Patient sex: M
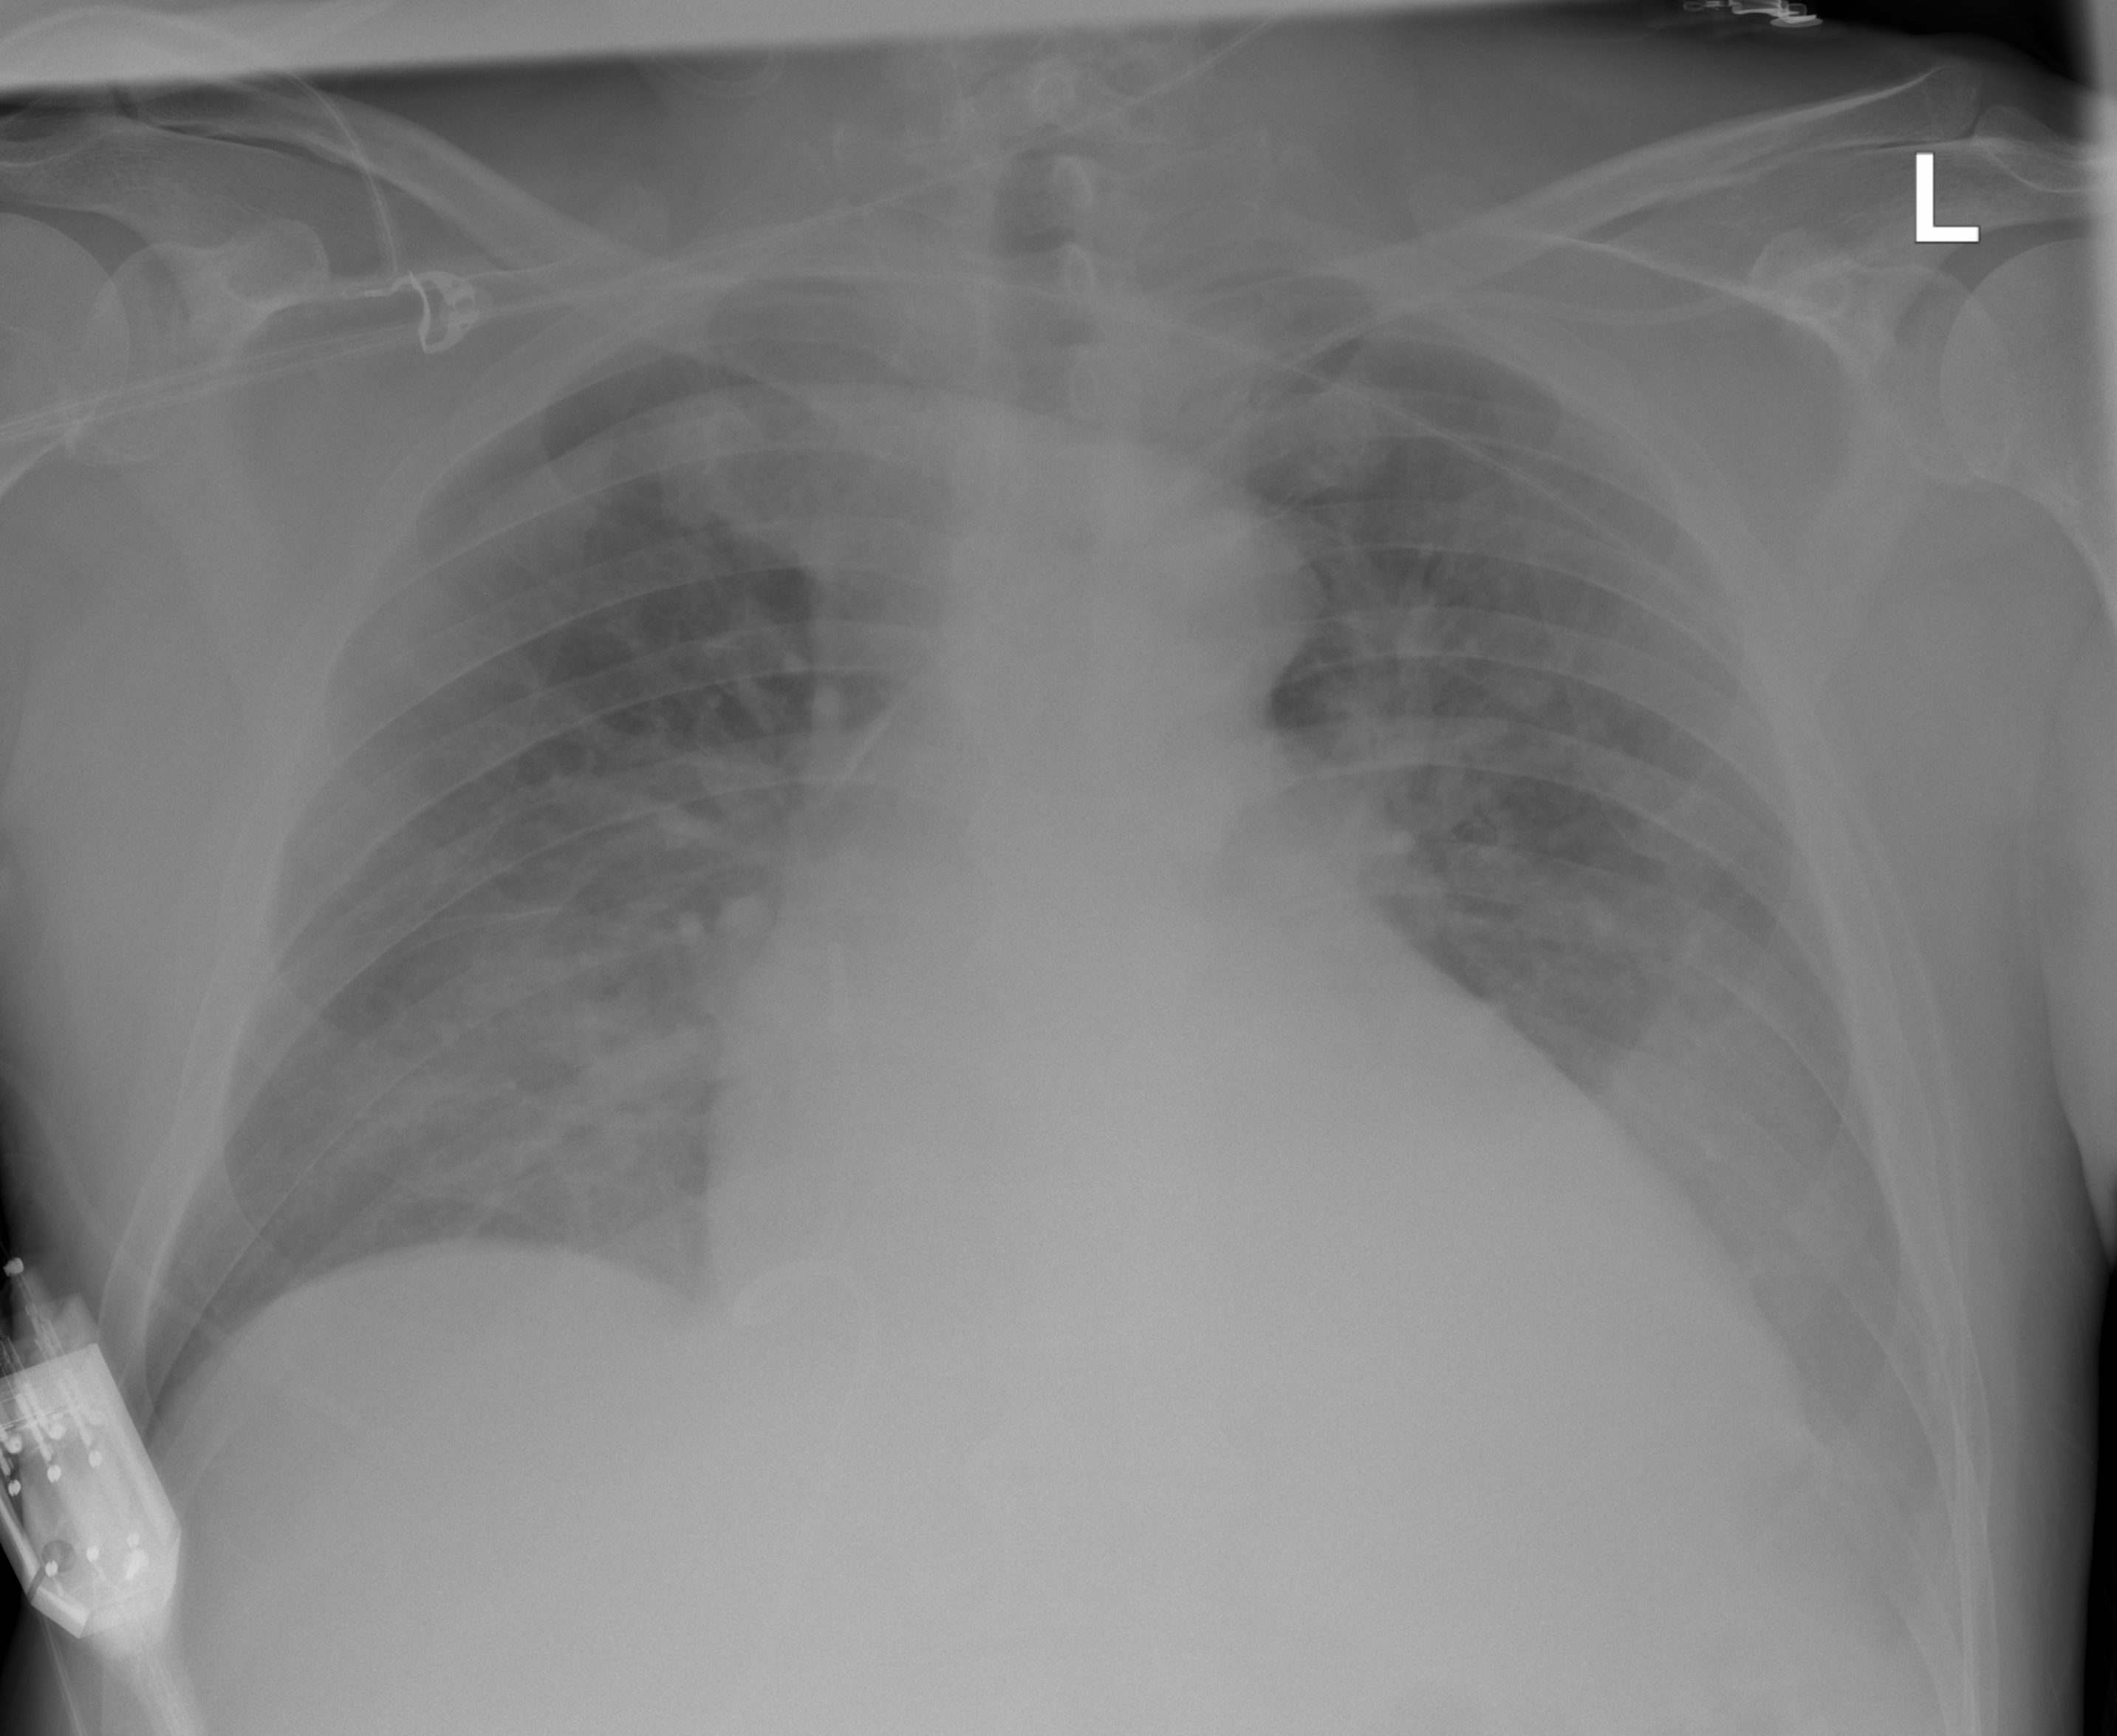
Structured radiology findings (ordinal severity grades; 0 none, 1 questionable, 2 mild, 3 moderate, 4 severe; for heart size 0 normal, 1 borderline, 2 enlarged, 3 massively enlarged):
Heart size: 3
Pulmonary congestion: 1
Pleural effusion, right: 0
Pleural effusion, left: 1
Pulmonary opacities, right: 0
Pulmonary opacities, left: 0
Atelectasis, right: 0
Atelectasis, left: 1